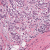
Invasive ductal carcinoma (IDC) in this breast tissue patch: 1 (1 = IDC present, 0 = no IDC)